Field crop: maize
Growth stage: 2
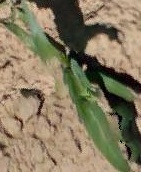
Species: maize